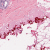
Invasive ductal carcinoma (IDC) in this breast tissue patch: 0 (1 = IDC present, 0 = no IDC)